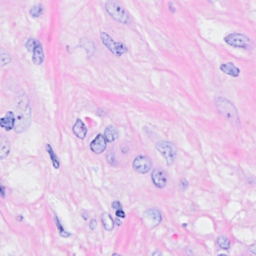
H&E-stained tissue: Breast